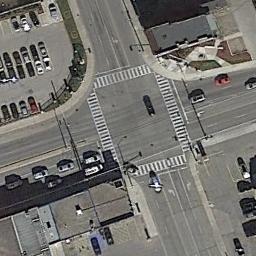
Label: intersection